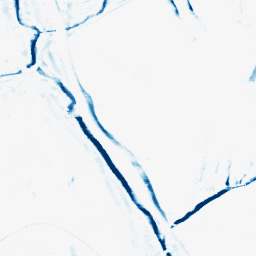
Category: morphological
Decomposition family: morphological_rect
Decomposition parameters: operation: closing
width: 10
height: 3
Upsampling method: linear_exact
Upsampling parameters: scale: 4
Upsampling scale: 4